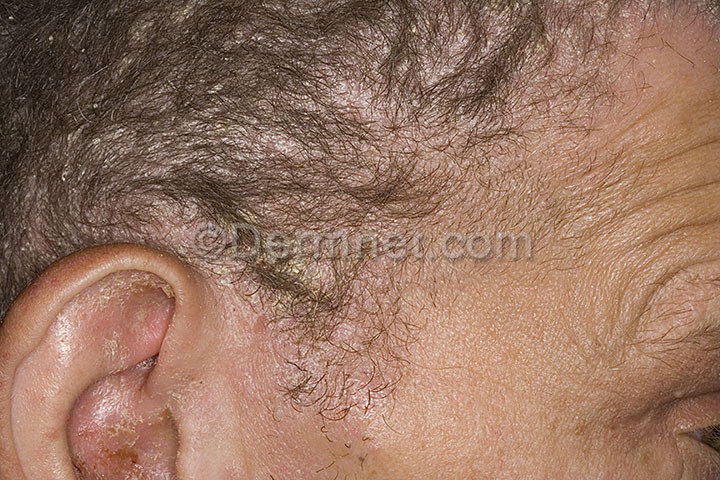
Disease: Psoriasis pictures Lichen Planus and related diseases